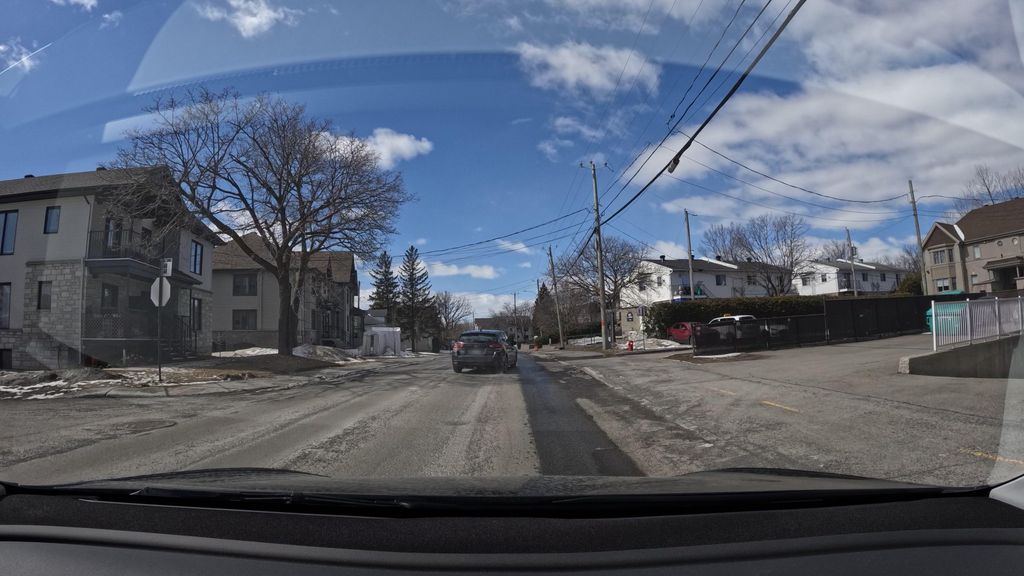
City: montreal